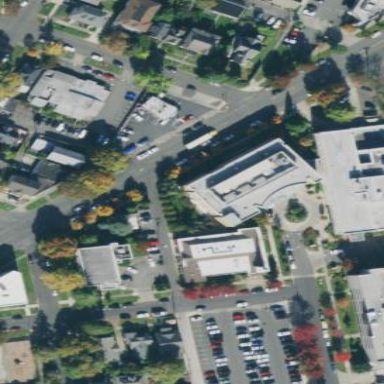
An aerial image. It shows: Clinic building providing healthcare services.